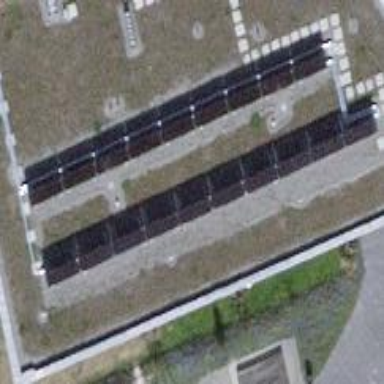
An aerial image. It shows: Solar power generator utilizing photovoltaic technology with solar photovoltaic panels.